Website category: movie
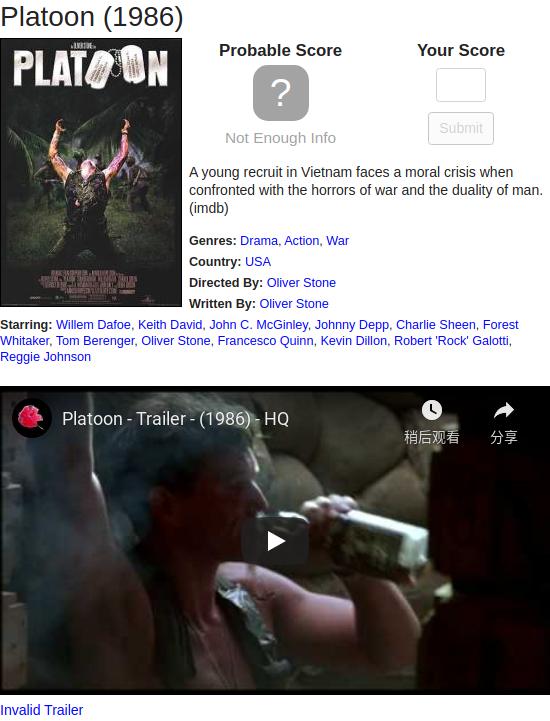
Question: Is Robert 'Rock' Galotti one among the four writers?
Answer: no

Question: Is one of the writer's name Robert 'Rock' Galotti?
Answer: no

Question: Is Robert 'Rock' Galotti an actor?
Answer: yes

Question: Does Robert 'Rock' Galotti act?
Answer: yes

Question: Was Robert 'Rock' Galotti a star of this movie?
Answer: yes

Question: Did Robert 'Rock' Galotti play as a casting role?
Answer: yes

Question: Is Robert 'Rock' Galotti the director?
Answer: no

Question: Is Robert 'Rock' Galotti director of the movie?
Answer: no

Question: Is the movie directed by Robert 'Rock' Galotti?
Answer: no

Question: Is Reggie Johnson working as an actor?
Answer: yes

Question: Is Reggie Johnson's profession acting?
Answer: yes

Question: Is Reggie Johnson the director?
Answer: no